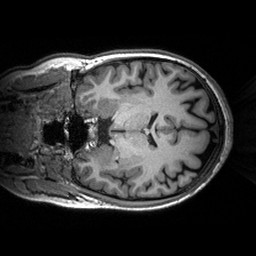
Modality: T1w
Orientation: coronal
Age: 28
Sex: female
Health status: healthy
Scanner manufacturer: siemens
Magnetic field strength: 3 T
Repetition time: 2.53 s
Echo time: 0.00288 s